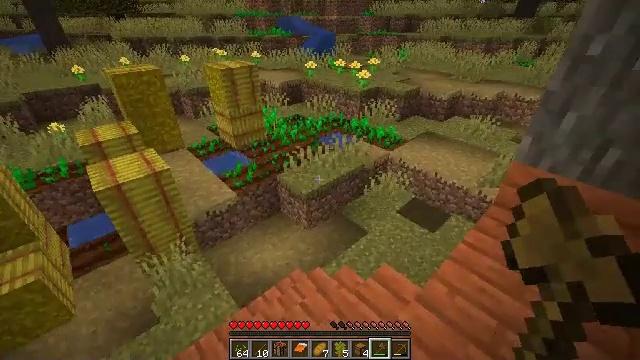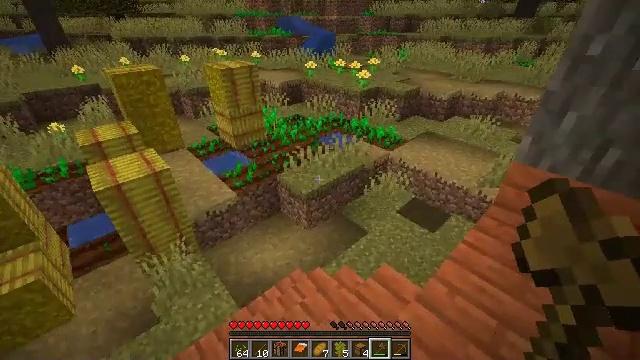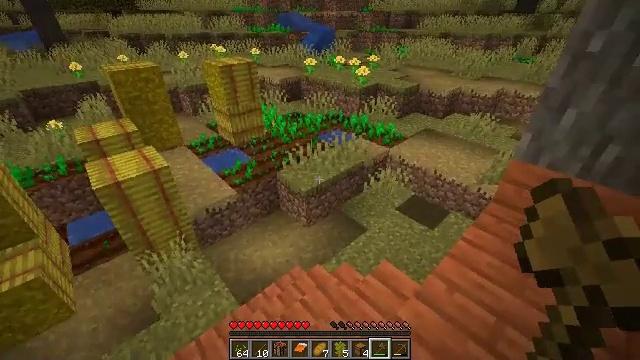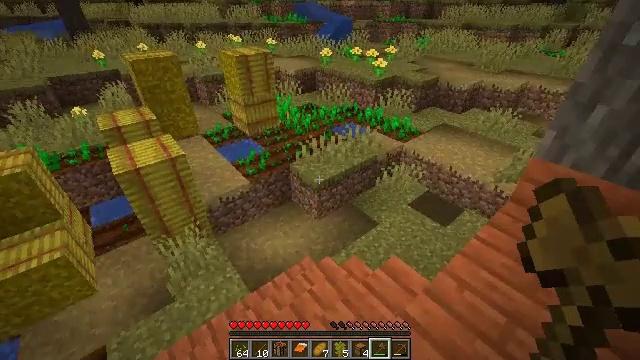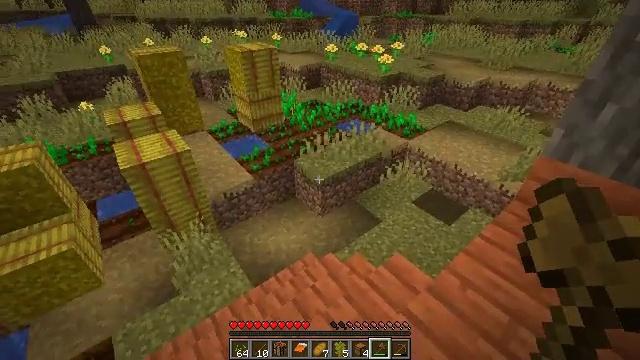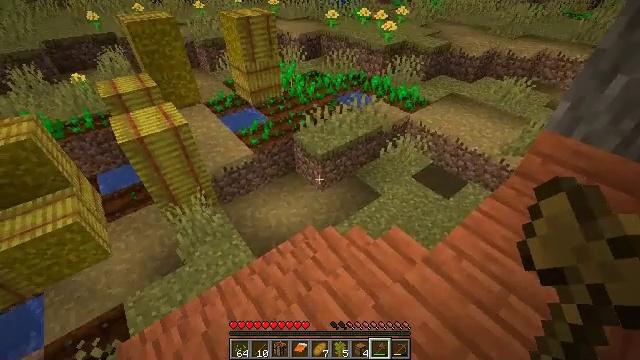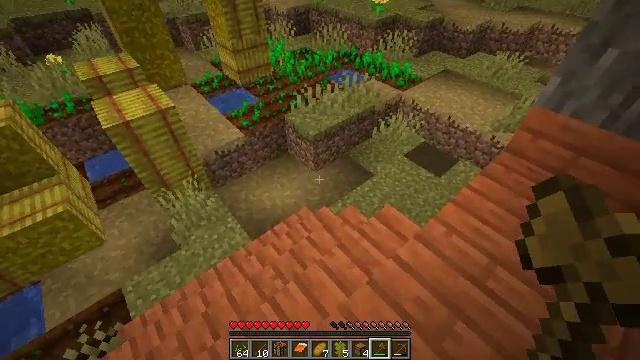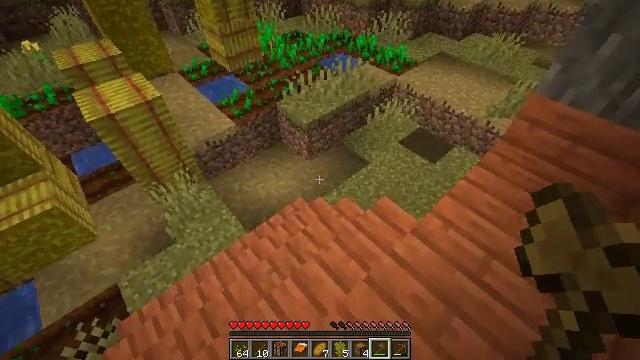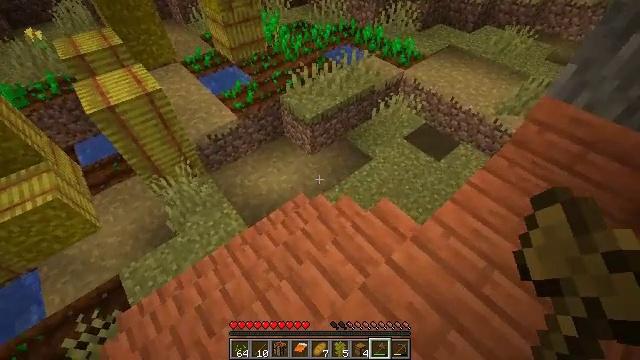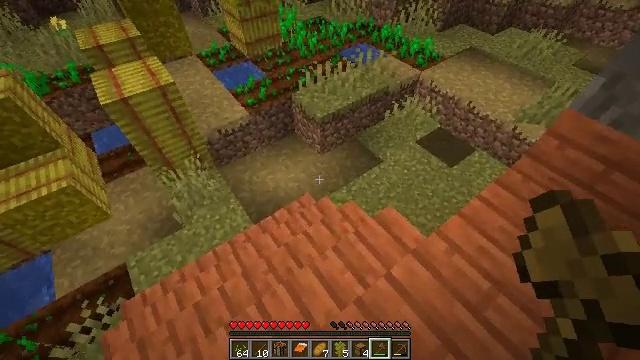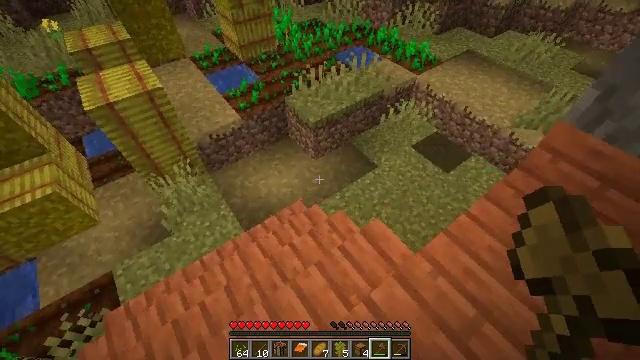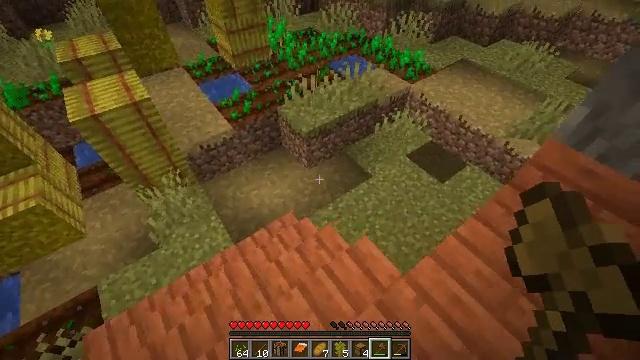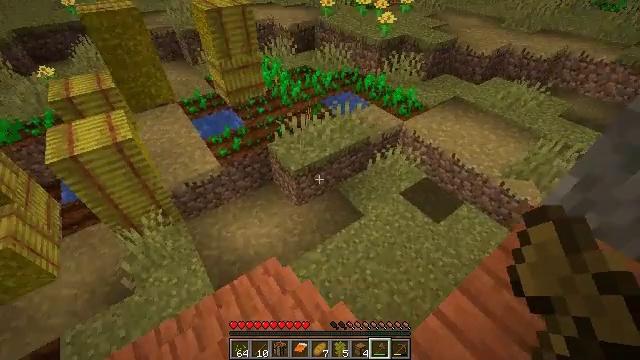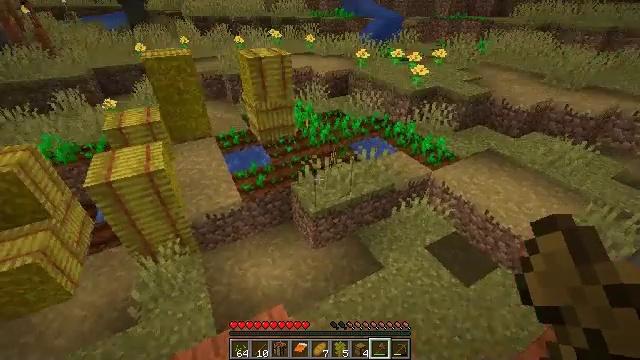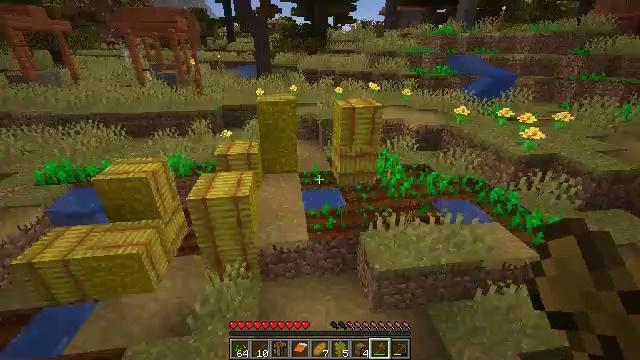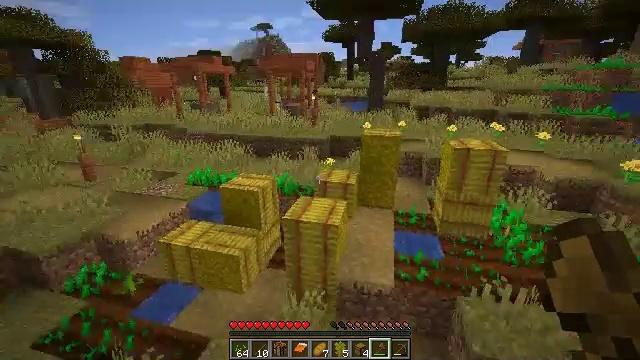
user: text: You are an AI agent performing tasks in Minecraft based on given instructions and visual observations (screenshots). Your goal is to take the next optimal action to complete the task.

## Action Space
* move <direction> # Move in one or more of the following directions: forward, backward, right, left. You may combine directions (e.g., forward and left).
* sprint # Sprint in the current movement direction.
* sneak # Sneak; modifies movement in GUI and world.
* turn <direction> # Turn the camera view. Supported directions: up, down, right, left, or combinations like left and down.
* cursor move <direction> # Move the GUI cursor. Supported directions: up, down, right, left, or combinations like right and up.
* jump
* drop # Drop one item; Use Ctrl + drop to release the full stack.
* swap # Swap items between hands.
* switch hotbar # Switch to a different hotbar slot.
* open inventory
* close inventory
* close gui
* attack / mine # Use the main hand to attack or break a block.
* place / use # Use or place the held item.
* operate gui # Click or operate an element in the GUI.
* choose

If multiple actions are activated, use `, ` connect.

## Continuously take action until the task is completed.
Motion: motion action
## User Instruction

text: Mine a chest to move it.
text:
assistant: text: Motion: no_op
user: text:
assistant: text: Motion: no_op
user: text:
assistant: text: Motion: turn left and down
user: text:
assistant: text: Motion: turn left
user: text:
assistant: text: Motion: turn down
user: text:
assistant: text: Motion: turn right and down
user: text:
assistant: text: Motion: move forward, turn right and down
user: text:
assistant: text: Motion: move forward and move right, turn left and down
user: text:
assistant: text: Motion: move forward and move right, turn left
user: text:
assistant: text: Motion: move forward and move right
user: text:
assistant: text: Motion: move forward and move right, turn up
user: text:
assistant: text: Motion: move forward and move right, turn up
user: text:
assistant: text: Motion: move forward and move right, turn left and up
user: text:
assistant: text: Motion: move forward, turn left and up
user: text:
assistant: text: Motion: move forward, turn left and up
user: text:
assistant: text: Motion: move forward, turn left and up
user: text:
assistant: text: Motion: move forward
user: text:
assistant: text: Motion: move forward
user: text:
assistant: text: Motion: move forward
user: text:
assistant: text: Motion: move forward, turn right and up
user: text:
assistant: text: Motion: move forward, turn right
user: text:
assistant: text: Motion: move forward
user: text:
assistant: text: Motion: move forward
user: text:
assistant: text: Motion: move forward
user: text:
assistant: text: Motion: move forward
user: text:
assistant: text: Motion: move forward, turn right
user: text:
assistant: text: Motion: move forward, turn right and up
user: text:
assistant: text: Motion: move forward and move right, turn right
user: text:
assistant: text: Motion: move forward and move right
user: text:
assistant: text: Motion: move forward and move right